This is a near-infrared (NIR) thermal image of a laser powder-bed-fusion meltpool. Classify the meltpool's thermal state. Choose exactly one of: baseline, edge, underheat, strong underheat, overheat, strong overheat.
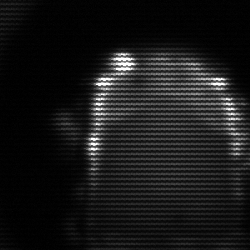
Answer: baseline